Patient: sex F, age 80
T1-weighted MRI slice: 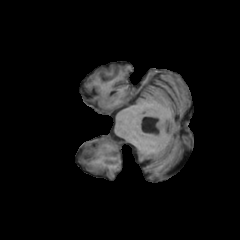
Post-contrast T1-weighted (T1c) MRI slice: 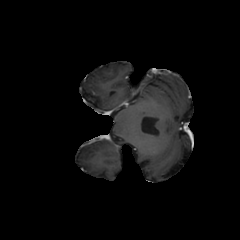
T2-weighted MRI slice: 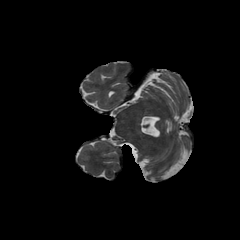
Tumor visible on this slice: no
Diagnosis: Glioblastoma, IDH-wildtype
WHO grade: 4